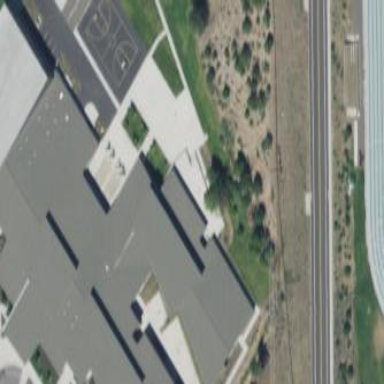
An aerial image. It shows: School building.